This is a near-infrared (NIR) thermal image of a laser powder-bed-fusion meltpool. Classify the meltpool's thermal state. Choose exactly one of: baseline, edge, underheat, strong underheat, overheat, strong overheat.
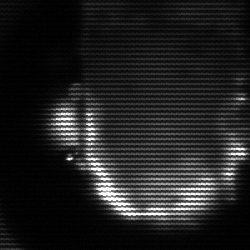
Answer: baseline